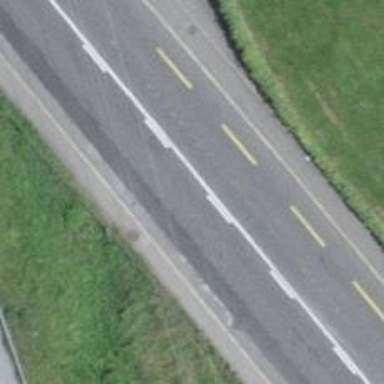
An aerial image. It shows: Primary highway with cycle track on the left side.